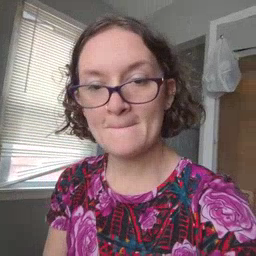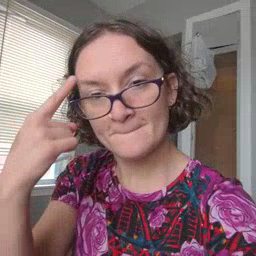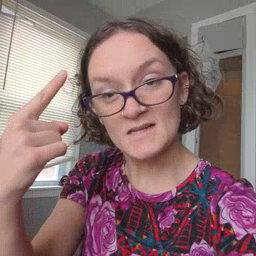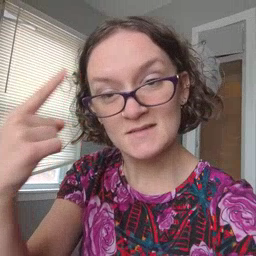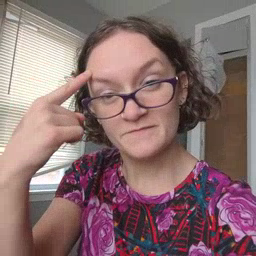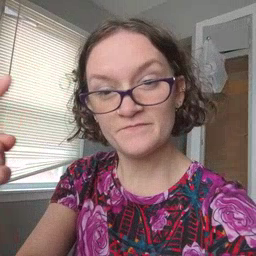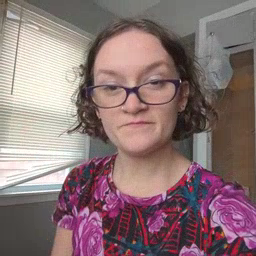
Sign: penny